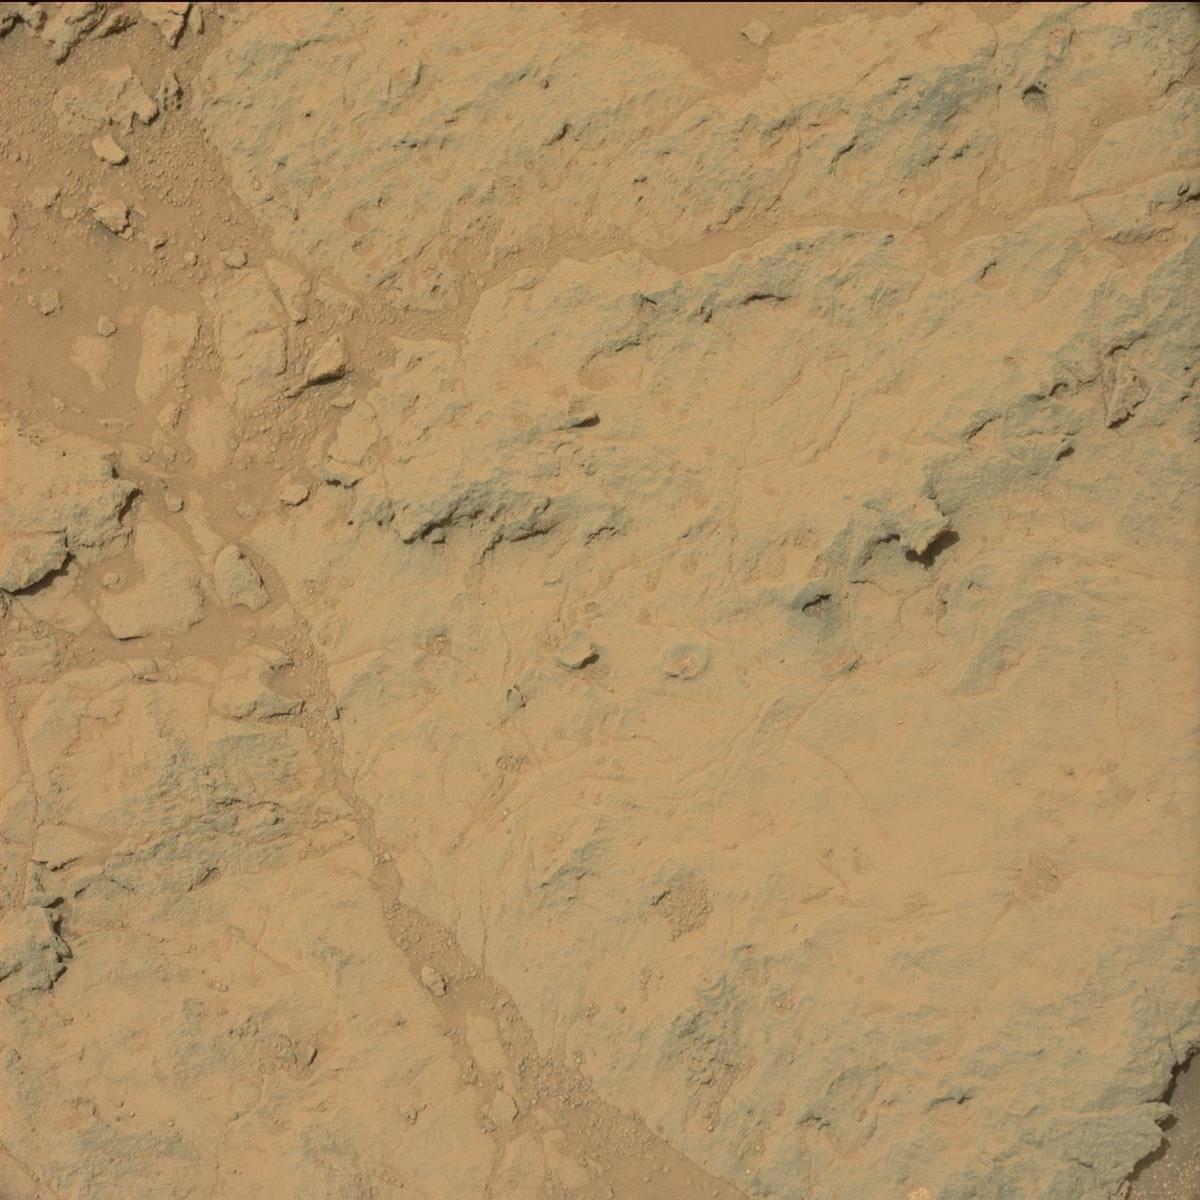
Terrain classes present: Bedrock, Rock, Sand / Soil